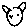
Label: cat